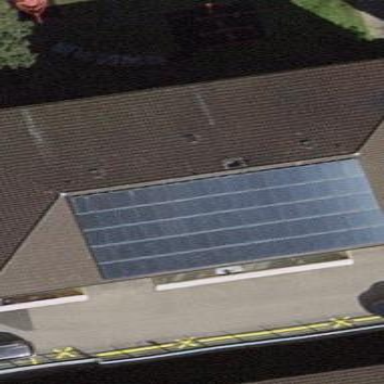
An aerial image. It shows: Solar power generator utilizing photovoltaic technology with solar photovoltaic panels.